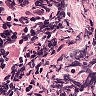
Metastatic tissue present: no